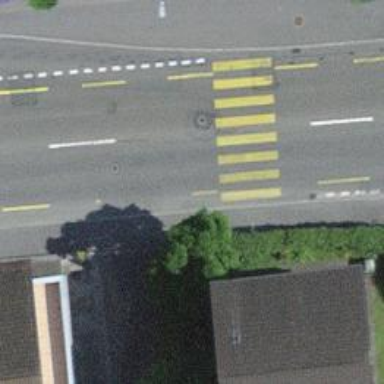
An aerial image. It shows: Uncontrolled zebra crossing with notable zebra markings.